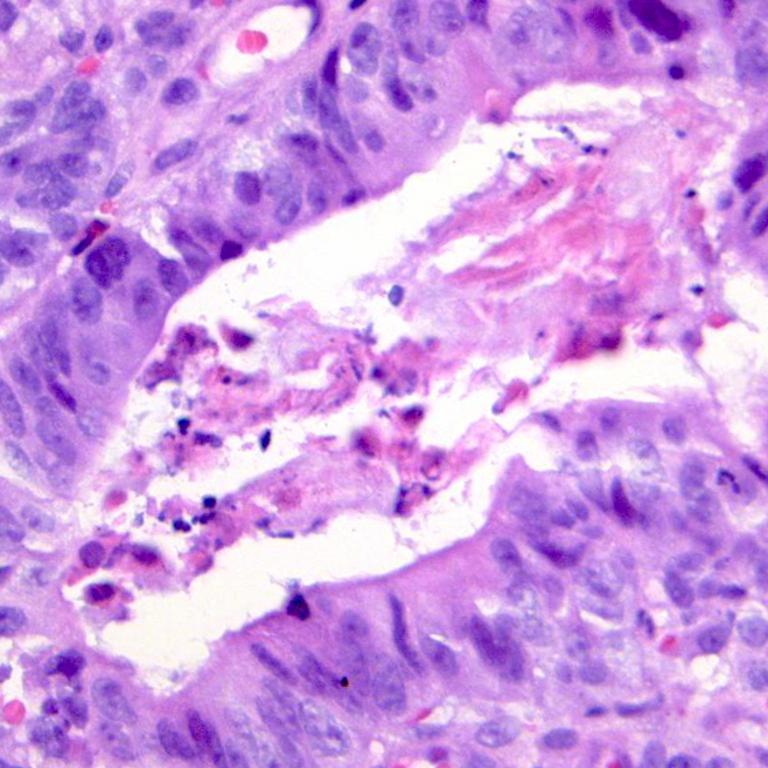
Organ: colon
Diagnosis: adenocarcinomas